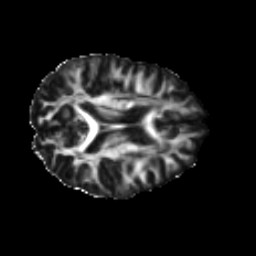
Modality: FA
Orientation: axial
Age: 45
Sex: female
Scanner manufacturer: ge
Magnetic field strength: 3 T
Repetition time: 7.8 s
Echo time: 0.0606 s